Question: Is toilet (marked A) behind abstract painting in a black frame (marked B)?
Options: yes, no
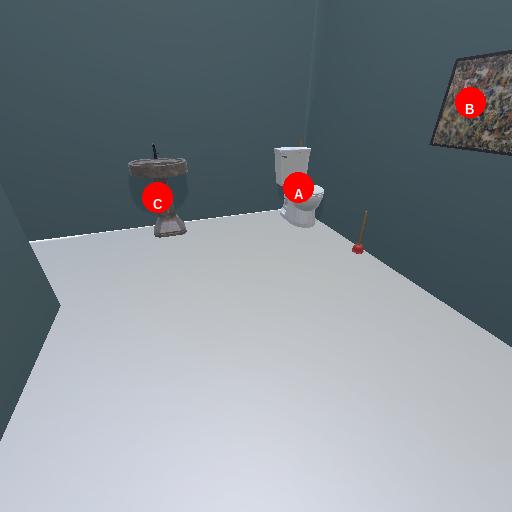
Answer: yes